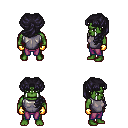
a pixel art fantasy rpg character, male body template, orc, green skin, steel chest armor, magenta pants, raven princess hairstyle, gold gloves, four views (front, back, left, right), 2x2 character sprite sheet, small pixel art, hard edges, no anti-aliasing